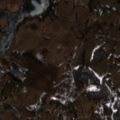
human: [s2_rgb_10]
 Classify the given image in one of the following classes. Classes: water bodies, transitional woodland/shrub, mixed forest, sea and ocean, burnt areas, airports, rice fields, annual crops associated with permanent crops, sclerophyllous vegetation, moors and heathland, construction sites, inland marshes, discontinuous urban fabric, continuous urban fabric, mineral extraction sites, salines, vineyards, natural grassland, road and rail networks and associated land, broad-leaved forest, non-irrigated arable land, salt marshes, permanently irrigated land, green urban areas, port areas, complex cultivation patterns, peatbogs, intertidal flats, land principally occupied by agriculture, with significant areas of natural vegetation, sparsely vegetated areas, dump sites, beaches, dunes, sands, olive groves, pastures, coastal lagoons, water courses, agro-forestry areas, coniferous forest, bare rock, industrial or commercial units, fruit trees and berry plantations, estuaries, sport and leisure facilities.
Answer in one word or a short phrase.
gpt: non-irrigated arable land, land principally occupied by agriculture, with significant areas of natural vegetation, mixed forest